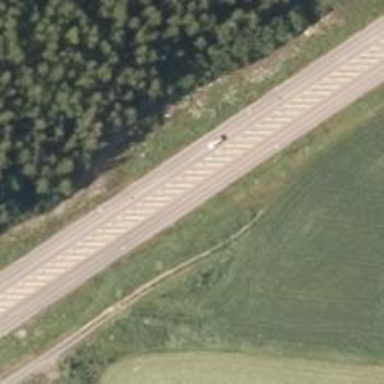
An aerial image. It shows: Asphalt road designated as trunk highway.